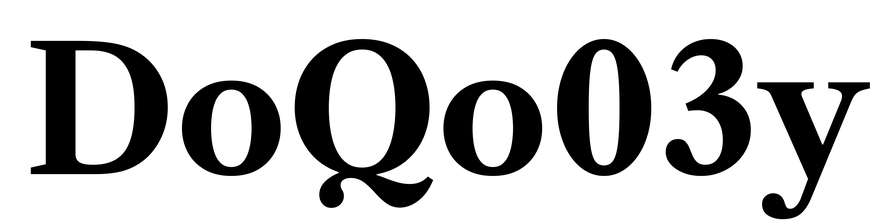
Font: LibreCaslonText_Bold